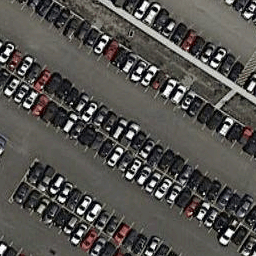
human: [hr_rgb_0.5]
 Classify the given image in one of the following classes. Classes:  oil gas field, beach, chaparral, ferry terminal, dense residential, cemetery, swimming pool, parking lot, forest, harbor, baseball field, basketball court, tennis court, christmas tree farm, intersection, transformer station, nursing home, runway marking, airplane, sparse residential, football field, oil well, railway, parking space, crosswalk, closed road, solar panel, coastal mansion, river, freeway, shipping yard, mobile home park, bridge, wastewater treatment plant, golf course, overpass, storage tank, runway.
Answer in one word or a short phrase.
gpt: parking lot